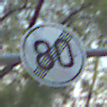
Verkehrszeichen: EndeGeschwindigkeit80
Umgebung: Outdoor, Urban
Tageszeit: MorningAfternoon
Wetter: PartlyCloudy
Licht: Natural
Jahreszeit: NotSpecified
Kontrast: LowContrast